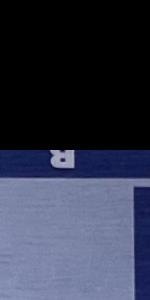
Label: Empty